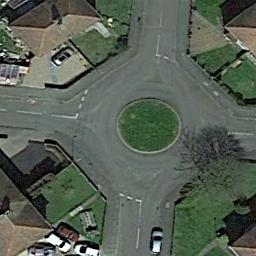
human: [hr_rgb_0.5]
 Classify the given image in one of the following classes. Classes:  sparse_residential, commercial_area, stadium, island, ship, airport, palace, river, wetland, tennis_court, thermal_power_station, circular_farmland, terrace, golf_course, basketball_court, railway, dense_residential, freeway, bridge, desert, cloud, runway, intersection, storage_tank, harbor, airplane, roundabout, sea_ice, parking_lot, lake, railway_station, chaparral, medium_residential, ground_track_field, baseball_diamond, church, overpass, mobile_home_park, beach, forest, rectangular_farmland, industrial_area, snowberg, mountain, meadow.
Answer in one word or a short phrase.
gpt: roundabout